Question: I am getting this error  while migrating my site from
## wordpress to drupal 7 using migration tool.
how to resolve this ??
I have tried updating the drupal_set_time_limit() to some bigger value(1800) in /includes/locale.inc but it didn't help.
Thanks in advance
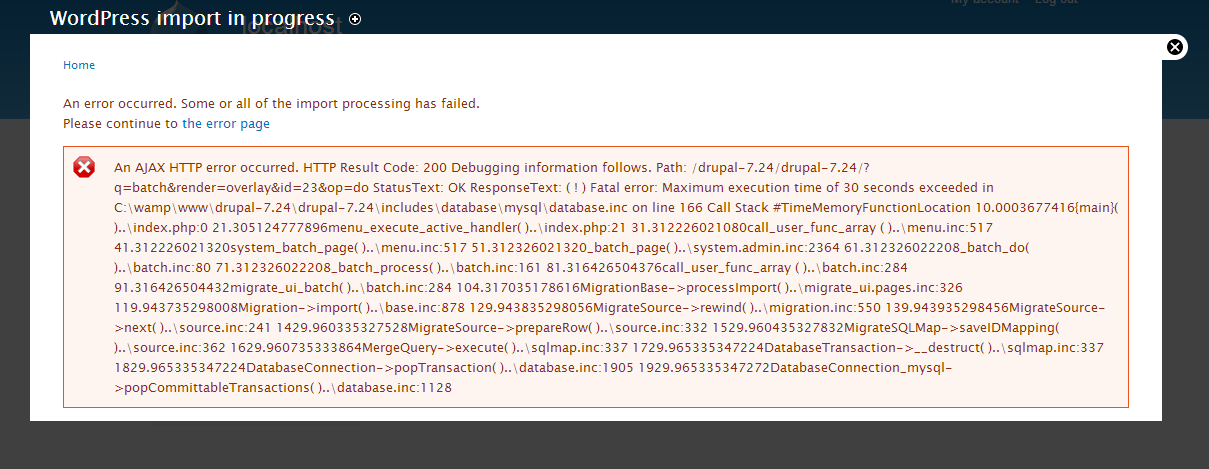
Answer: You probably have to increase the timeout value in your php.ini file. Drupal can't set the limit higher than PHP's maximum.